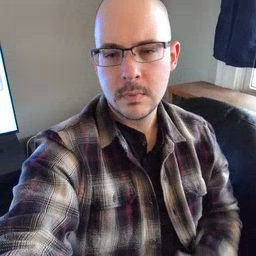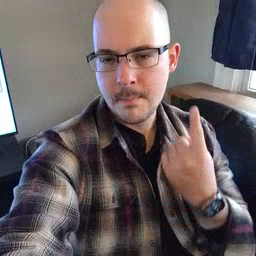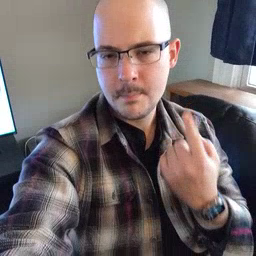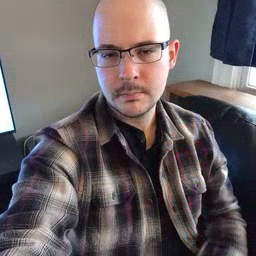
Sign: up